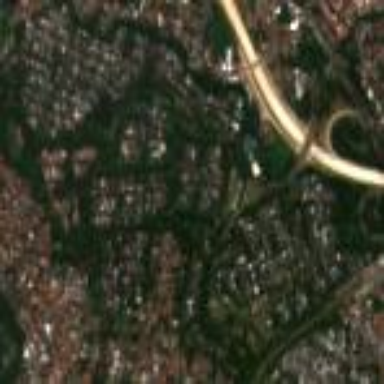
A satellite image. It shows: Residential area with houses.